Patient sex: M
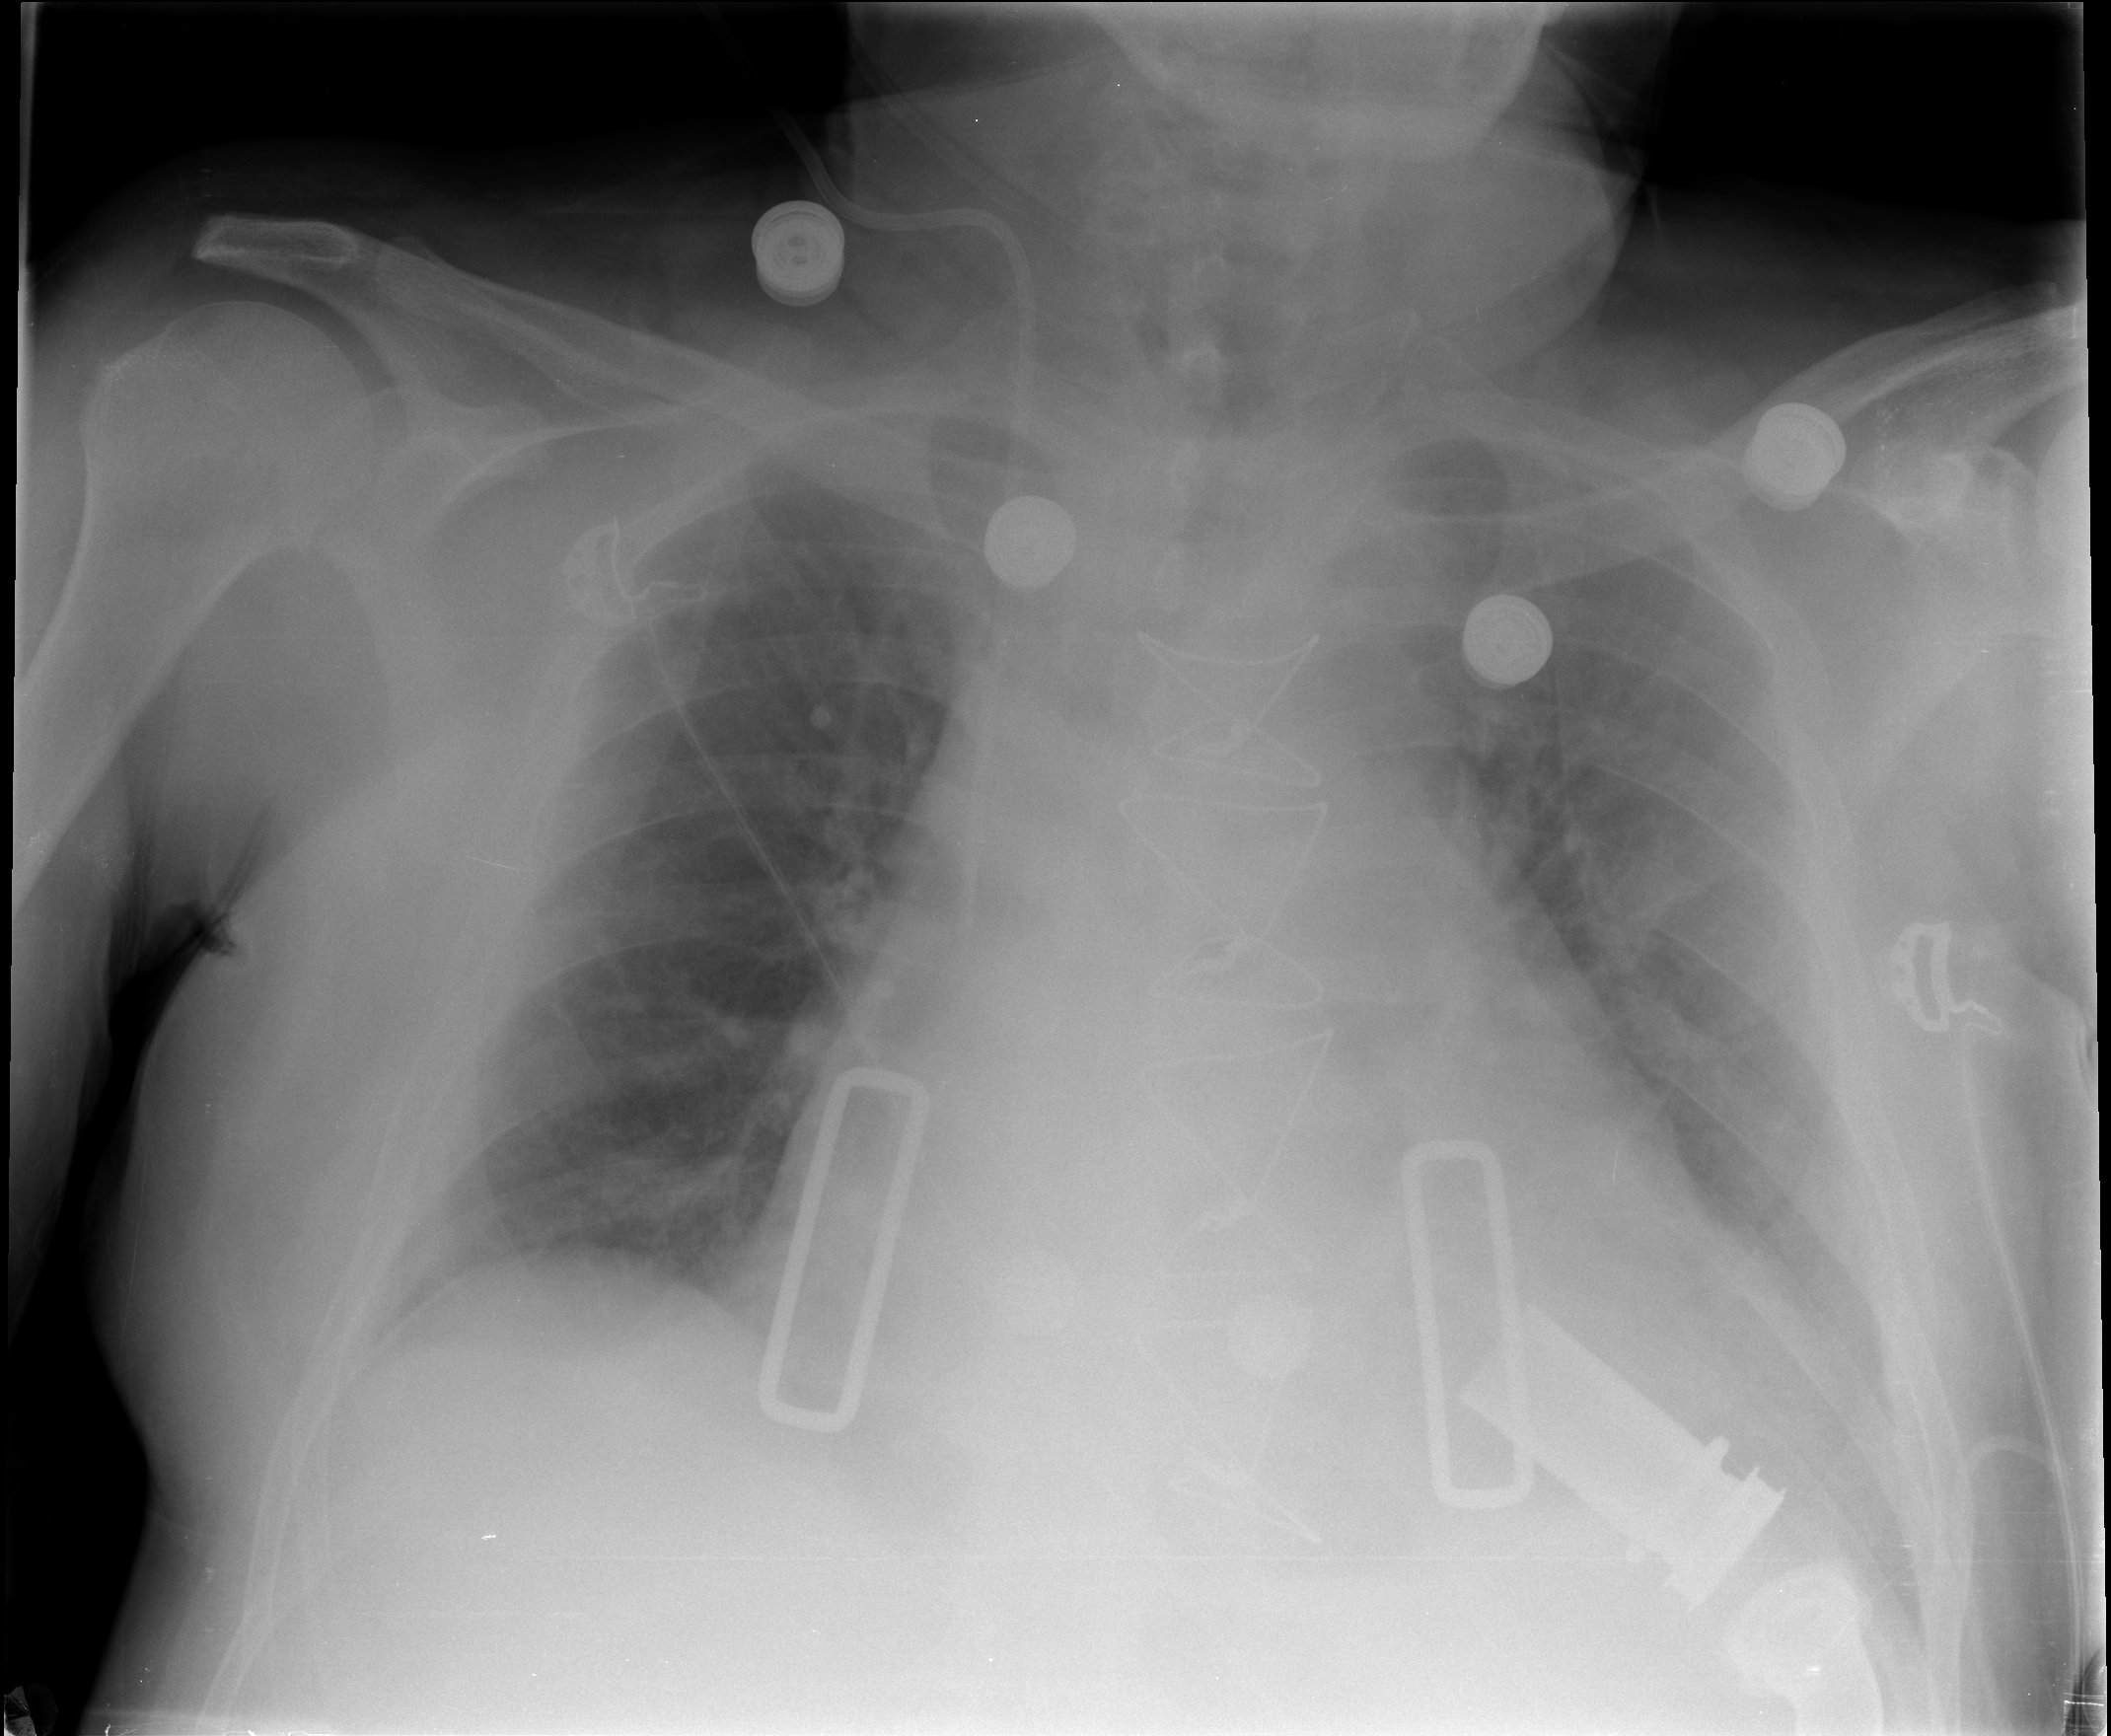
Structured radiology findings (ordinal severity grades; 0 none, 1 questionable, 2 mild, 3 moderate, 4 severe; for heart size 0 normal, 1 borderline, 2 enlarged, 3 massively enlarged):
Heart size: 2
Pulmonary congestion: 0
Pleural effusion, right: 1
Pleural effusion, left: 1
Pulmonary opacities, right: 0
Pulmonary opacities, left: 0
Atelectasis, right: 2
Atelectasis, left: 2